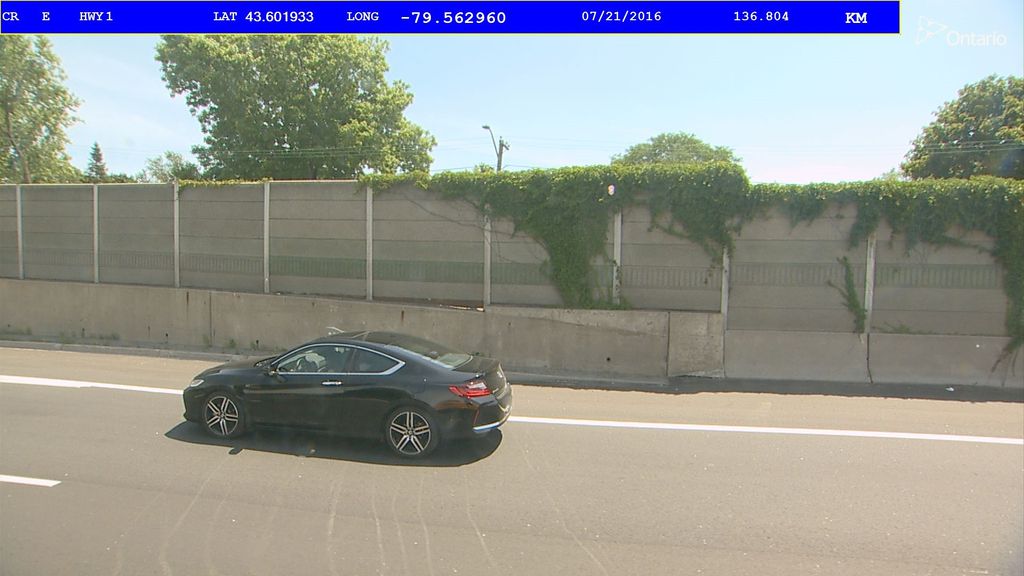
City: toronto